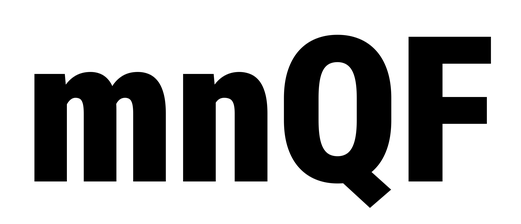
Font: Roboto_Condensed_Black